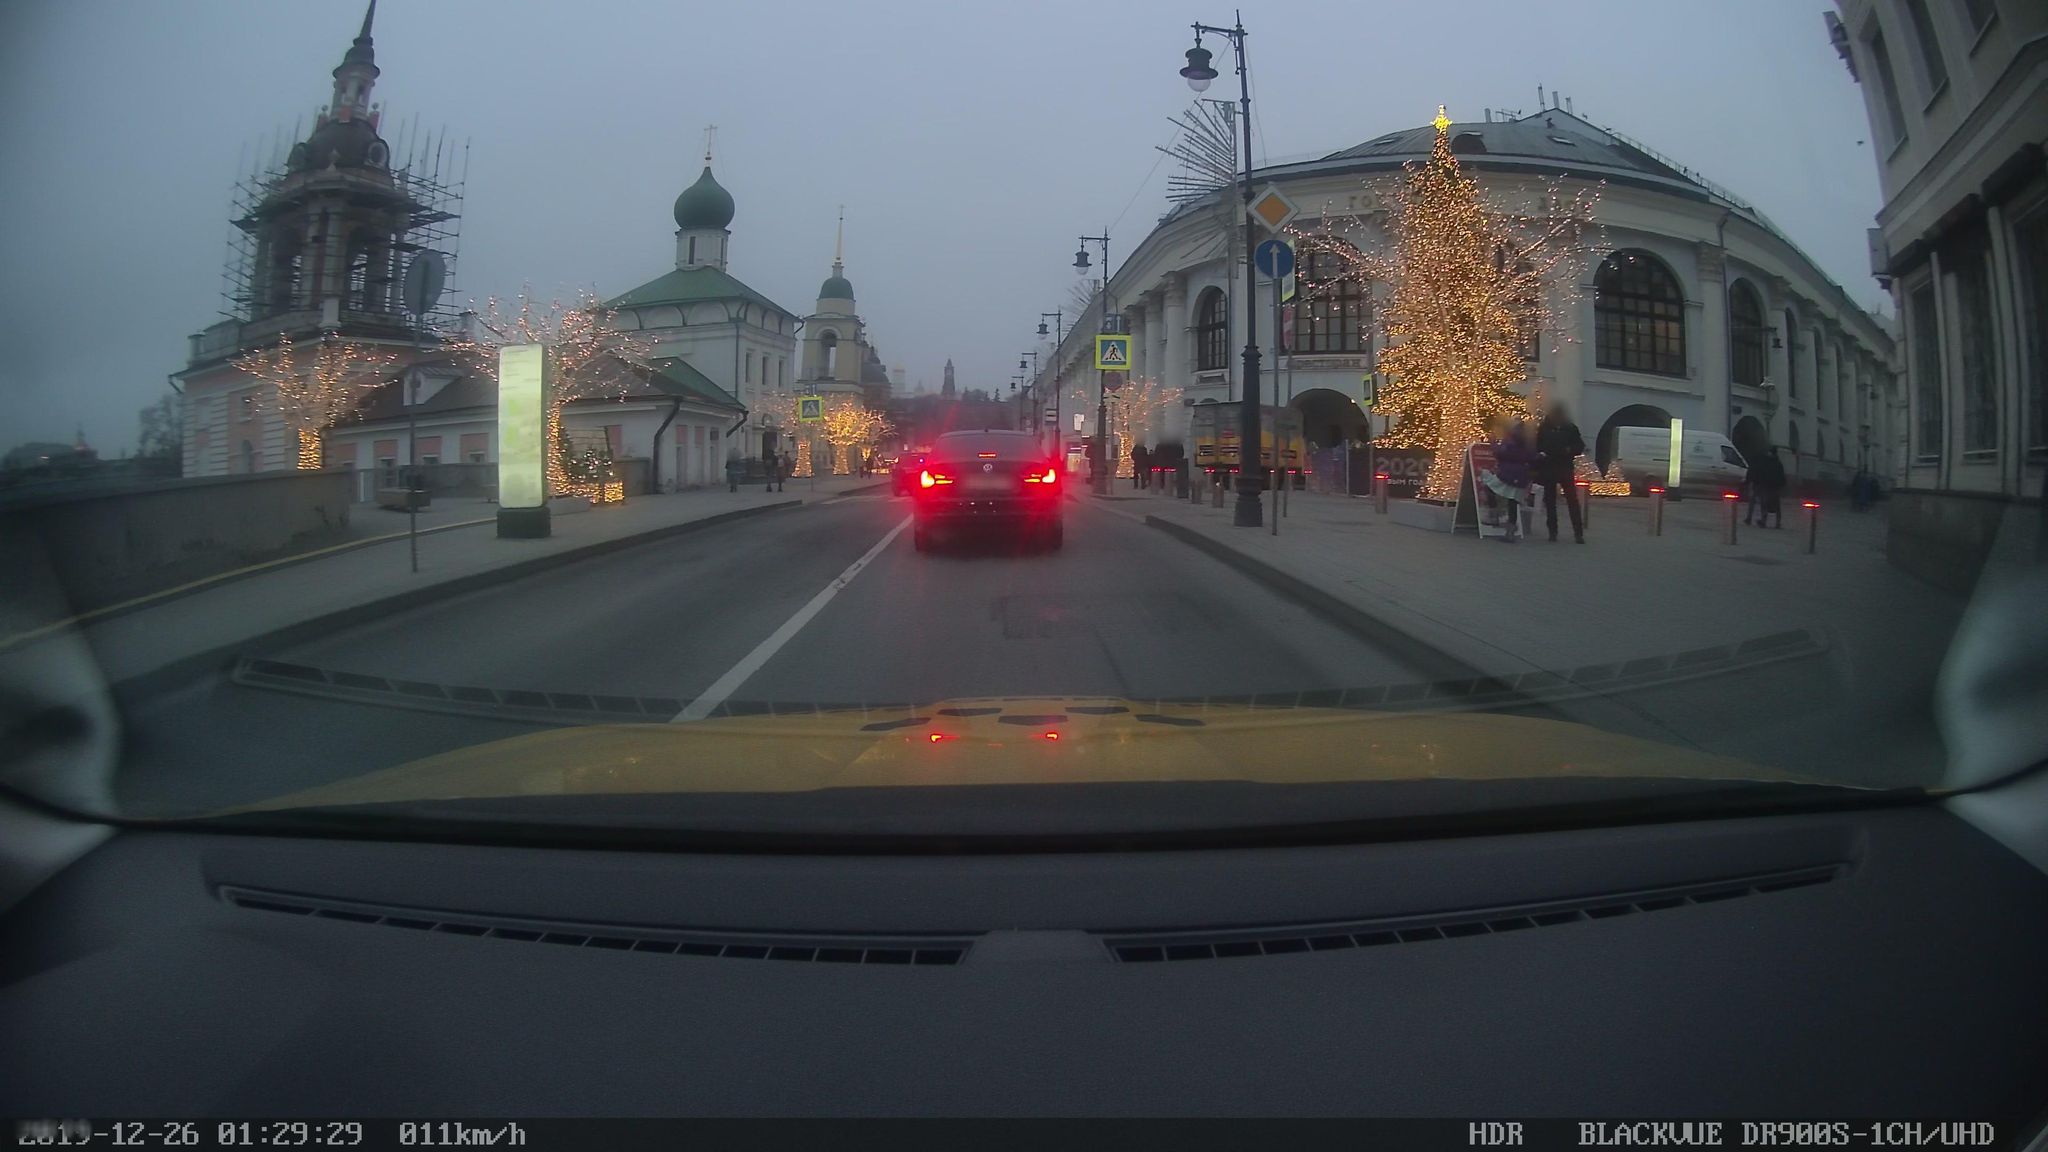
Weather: cloudy
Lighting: dusk/dawn
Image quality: slightly poor
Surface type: driving surface
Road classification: footway
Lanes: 2
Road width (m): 3.5
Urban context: urban centre
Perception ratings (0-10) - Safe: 5.02, Lively: 7.69, Beautiful: 2.11, Boring: 2.03, Depressing: 2.2, Wealthy: 4.95